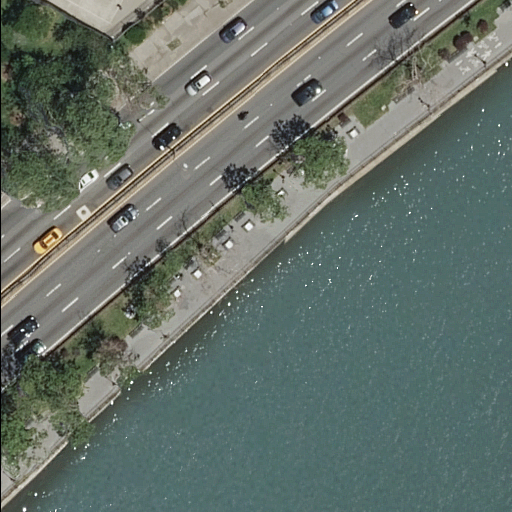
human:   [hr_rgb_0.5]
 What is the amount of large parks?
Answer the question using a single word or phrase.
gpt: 1

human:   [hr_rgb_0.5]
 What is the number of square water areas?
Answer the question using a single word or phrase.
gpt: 0

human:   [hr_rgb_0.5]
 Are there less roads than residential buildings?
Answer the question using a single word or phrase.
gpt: no

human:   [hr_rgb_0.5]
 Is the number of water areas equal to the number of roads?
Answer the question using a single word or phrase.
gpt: no

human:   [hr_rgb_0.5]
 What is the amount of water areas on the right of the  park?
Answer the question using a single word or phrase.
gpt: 0

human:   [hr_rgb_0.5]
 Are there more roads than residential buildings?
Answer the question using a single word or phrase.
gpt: yes

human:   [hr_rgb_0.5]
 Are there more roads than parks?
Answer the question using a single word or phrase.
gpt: yes

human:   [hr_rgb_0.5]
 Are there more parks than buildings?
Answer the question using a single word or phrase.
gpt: yes

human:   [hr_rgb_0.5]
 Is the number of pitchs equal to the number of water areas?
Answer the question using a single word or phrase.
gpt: yes

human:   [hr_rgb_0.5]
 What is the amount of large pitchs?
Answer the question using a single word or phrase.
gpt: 0

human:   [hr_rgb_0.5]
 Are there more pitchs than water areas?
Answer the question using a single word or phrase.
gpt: no

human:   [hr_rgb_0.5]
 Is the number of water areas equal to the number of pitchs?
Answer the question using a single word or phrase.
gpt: yes

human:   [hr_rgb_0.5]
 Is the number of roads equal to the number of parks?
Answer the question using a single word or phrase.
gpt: no

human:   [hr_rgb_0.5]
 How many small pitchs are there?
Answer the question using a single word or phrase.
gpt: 0

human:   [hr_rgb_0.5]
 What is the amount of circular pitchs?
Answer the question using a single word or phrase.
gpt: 0

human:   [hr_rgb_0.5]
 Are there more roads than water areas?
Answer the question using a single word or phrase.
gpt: yes

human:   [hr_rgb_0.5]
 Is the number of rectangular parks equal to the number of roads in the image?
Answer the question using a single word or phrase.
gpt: no

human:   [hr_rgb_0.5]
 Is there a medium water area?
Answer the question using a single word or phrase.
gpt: no

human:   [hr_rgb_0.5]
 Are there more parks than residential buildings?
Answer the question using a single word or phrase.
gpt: yes

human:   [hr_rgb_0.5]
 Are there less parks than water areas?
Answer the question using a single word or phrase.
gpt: no

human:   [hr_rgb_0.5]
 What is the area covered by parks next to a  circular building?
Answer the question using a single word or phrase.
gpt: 0m2

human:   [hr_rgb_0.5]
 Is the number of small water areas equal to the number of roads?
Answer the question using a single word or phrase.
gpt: no

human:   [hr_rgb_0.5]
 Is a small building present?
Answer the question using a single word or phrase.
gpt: no

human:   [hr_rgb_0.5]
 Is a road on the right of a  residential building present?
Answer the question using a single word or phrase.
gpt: no

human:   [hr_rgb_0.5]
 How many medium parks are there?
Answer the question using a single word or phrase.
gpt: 0

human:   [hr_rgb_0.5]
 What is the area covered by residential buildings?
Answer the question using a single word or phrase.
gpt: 0m2

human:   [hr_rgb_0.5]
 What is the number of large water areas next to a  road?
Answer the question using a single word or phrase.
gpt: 1

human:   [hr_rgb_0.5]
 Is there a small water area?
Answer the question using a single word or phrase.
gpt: no

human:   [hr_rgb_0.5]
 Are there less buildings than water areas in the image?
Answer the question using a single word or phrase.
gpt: yes

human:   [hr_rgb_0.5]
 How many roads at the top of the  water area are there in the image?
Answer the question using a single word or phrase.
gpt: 1

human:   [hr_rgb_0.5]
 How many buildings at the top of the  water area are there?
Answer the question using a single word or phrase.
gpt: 0

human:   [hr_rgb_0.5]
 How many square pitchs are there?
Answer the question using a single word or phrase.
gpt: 0

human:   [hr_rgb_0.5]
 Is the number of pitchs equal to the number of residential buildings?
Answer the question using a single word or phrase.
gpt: no

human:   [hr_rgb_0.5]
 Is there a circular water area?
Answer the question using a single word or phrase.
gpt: no

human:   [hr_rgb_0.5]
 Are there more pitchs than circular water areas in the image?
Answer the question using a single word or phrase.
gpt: yes

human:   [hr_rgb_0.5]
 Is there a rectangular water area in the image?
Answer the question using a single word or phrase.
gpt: yes